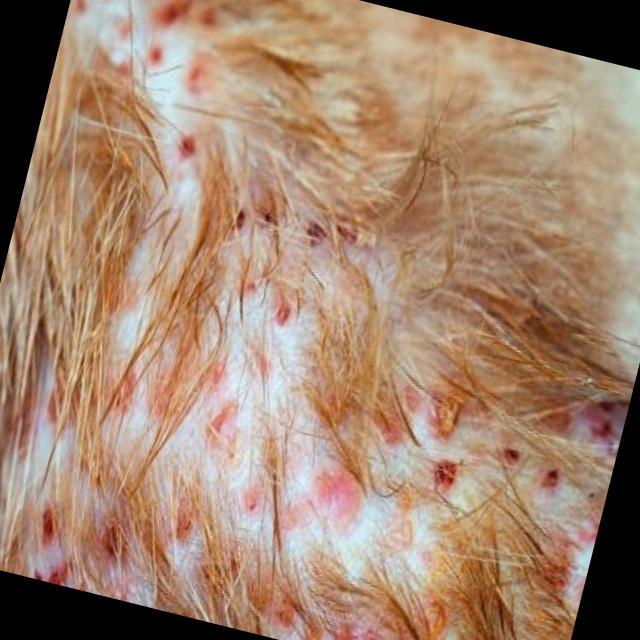
Canine fungal skin infection — characterized by alopecia, scaling, crusting, and circular lesions. Common agents include Malassezia and Candida species.